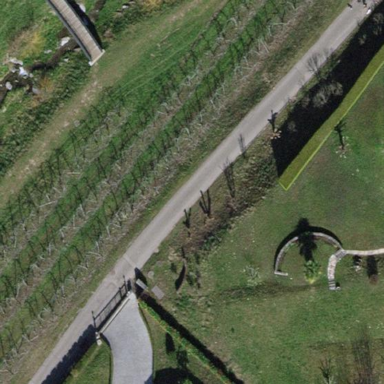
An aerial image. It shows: Orchard.